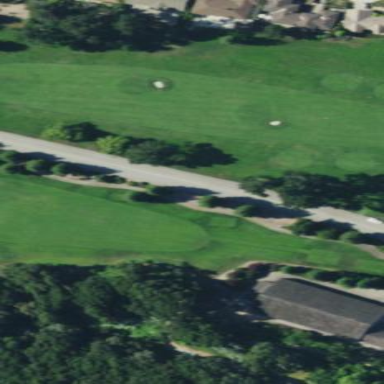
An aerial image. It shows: Grassy area used as driving range for golf.